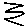
Label: zigzag